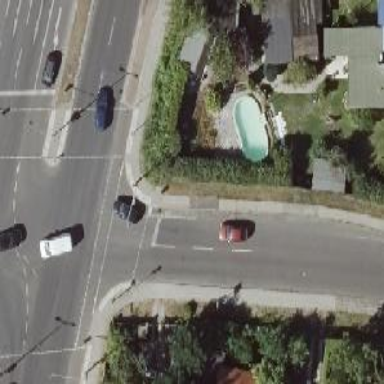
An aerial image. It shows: Crossing on the footway with traffic signals.